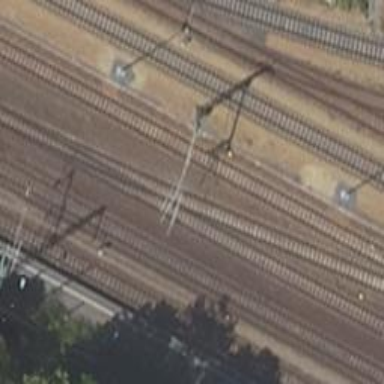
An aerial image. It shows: Railway track.